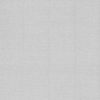
Label: dusty